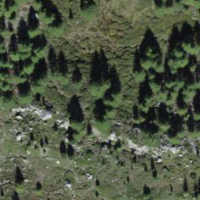
EUNIS habitat code: 26
Species observed at this site:
Saxifraga aizoides